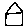
Label: house